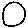
Label: circle